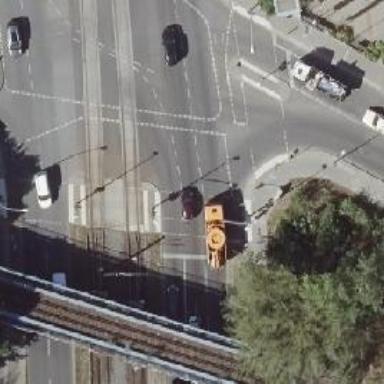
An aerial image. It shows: Road with traffic signals.